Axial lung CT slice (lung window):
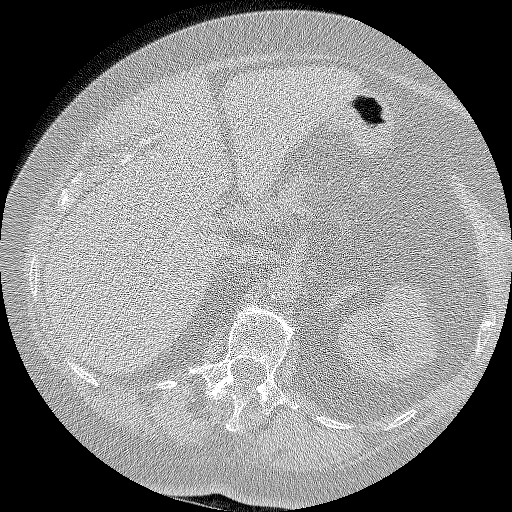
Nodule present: no